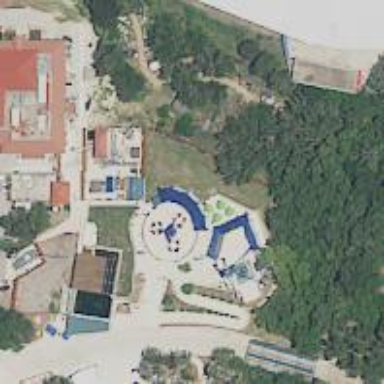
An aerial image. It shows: Attraction spot for tourism.